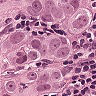
Metastatic tissue present: yes